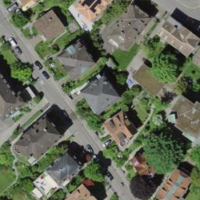
EUNIS habitat code: 54
Species observed at this site:
Tanacetum parthenium